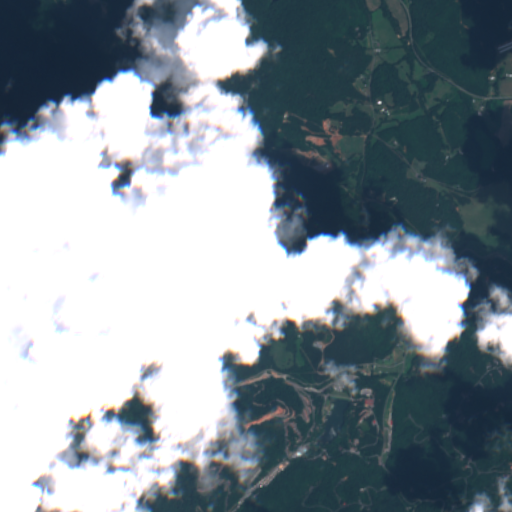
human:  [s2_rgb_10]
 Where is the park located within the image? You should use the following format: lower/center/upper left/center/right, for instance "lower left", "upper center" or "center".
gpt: The park is located in the right of the image.
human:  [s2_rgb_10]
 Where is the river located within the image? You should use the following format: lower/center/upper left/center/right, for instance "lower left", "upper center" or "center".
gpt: The river is located in the upper right of the image.
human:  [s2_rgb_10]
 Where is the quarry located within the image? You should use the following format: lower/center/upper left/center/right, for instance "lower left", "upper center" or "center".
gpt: There is no quarry in the image.